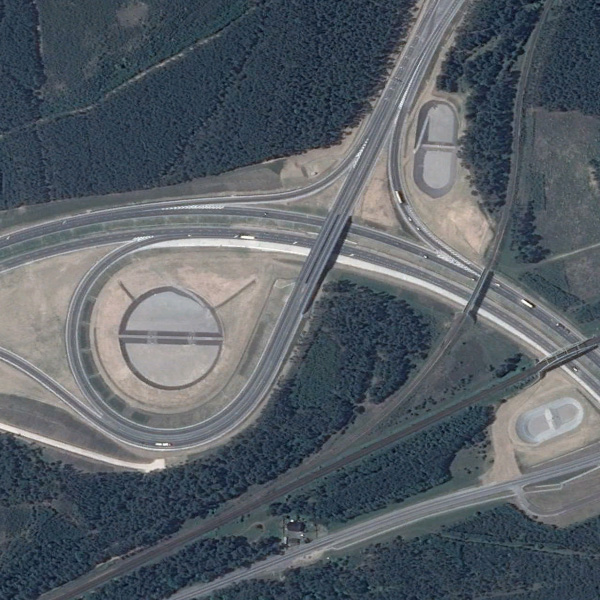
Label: Viaduct